Field crop: maize
Growth stage: 2
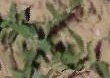
Species: atriplex